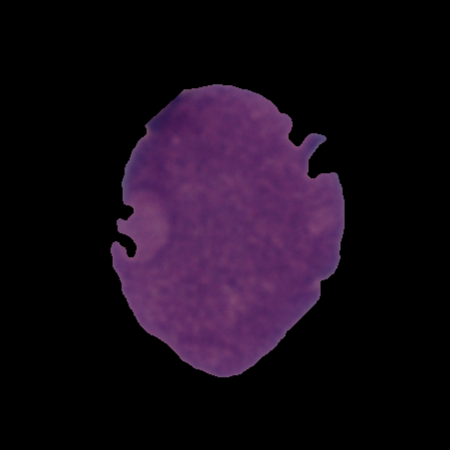
Label: cancer